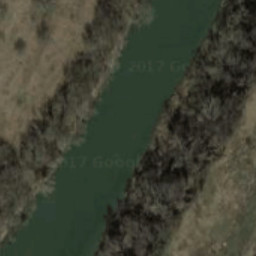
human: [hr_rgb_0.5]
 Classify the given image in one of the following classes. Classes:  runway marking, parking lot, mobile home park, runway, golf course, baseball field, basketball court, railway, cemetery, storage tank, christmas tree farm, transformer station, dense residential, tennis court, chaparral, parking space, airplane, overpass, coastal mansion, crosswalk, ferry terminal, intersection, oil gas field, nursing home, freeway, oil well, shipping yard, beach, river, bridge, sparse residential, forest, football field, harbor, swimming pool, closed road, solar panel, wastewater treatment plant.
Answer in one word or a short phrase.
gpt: river